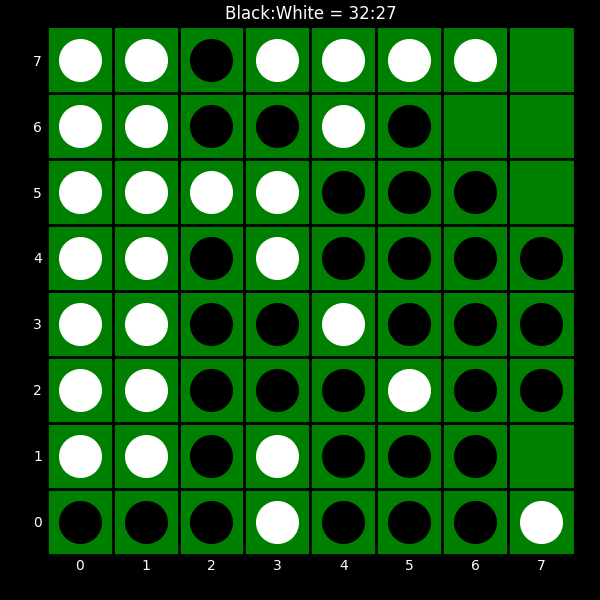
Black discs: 32
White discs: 27